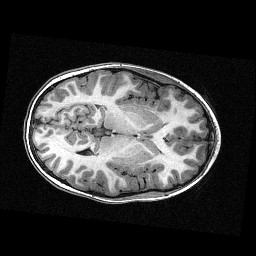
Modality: T1w
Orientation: axial
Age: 10
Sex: female
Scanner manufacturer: siemens
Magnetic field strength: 3 T
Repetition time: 2.3 s
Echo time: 0.00336 s